Question: So I wrote a custom subclass of UIScrollView that basically displays rectangles in a 2-column grid, but while the width of each is fixed to half the width of the iPhone/iPad screen, the height varies, depending on the dimensions of the picture within it. All's well and good now, but I can imagine that after adding lots of these subviews to my UIScrollView subclass, things are going to lag. So I'm trying to implement lazy loading analogous to UITableView's dequeueing reusable cell method.

I've looked at a handful of other questions on SO, but they all involve paging based on full-screen photos, including Apple's WWDDC PhotoScroller example.
Anyone have any insight? Thanks.
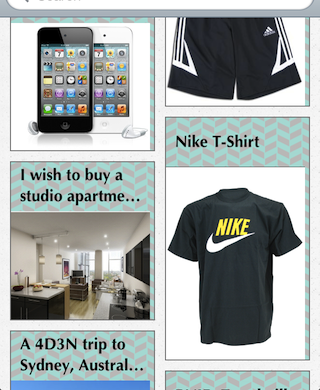
Answer: You basically want to keep track of the views that are scrolled off screen and reuse them.
You might want to check out <URL>. It implements a recycling mechanism like what the UITableView has except with a UIScrollView with an arbitrary number of rows and columns?
I've used it as the basis for my own image scrolling code and is pretty good. It's delegate methods follow the spirit of UITableView data source and delegate protocols.
Good luck
Tim